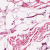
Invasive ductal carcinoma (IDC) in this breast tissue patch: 0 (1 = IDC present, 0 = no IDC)